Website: macys
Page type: billing-address
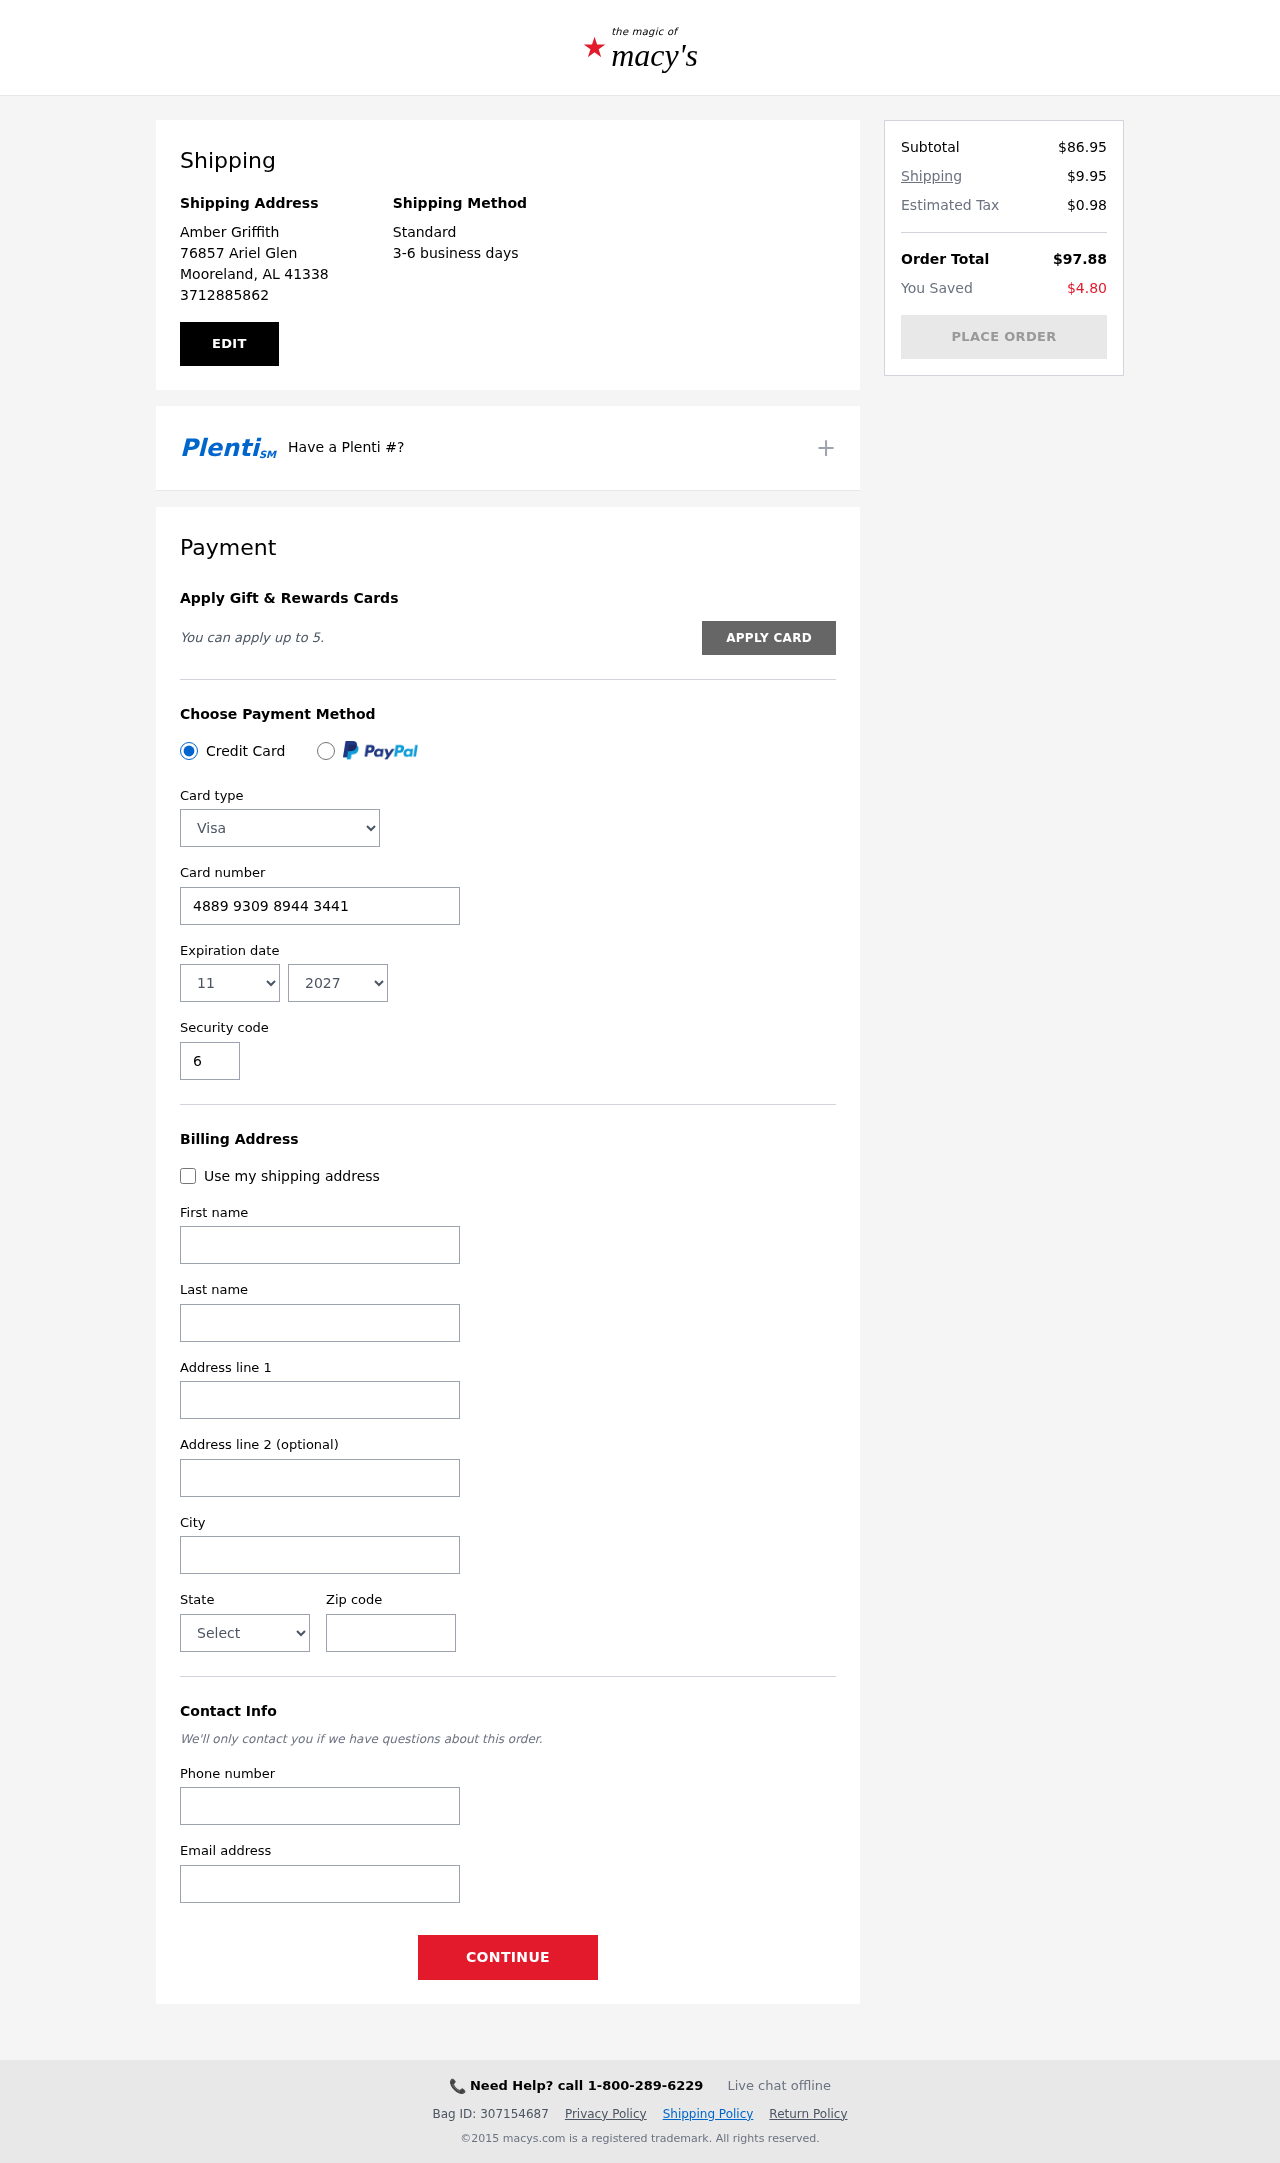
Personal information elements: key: PII_CARD_CVV
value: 631
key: PII_CARD_EXPIRY_MONTH
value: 11
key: PII_CARD_EXPIRY_YEAR
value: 27
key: PII_CARD_NUMBER
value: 4889 9309 8944 3441
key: PII_CARD_TYPE
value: Visa
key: PII_CITY
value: Mooreland
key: PII_CITY_STATE_ZIP
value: Mooreland, AL 41338
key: PII_EMAIL
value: ambergriffith@yahoo.com
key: PII_FIRSTNAME
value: Amber
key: PII_FULLNAME
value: Amber Griffith
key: PII_LASTNAME
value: Griffith
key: PII_PHONE
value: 3712885862
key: PII_POSTCODE
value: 41338
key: PII_STATE
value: Alabama
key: PII_STREET
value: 76857 Ariel Glen
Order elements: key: ORDER_SUBTOTAL
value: $86.95
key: ORDER_SHIPPING_COST
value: $9.95
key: ORDER_TAX
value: $0.98
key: ORDER_TOTAL
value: $97.88
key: ORDER_SAVINGS
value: $4.80